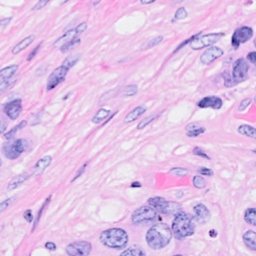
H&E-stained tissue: Breast